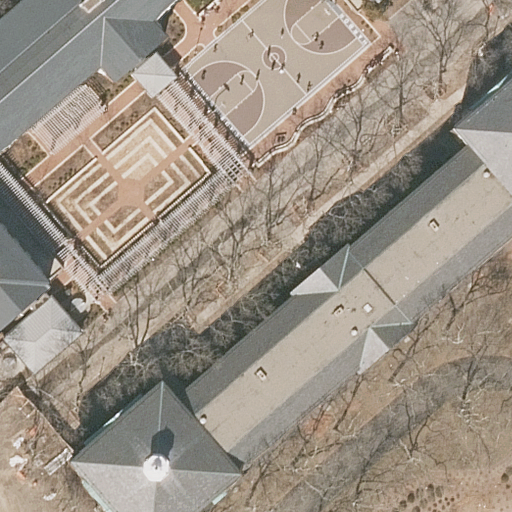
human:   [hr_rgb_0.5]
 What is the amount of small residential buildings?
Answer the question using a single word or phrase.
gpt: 0

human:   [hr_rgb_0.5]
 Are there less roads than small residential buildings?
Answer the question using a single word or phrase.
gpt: no

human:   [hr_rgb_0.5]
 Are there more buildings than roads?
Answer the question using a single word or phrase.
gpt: no

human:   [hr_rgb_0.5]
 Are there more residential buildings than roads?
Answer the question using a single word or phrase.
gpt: no

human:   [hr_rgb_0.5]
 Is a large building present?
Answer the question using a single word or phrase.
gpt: yes

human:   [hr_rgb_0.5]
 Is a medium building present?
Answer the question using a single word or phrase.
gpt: no

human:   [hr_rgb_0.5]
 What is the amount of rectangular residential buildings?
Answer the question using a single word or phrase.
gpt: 0

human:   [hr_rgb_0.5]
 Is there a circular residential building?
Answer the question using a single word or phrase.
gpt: no

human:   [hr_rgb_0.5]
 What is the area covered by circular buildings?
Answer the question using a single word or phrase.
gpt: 0m2

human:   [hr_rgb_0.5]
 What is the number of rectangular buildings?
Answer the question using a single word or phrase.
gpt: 0

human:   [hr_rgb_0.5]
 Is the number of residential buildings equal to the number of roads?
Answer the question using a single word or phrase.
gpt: no

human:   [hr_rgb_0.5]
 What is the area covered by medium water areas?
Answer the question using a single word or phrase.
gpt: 0m2

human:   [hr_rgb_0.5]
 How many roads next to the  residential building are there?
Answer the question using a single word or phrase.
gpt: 3

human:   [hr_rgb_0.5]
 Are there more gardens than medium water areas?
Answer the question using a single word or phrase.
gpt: yes

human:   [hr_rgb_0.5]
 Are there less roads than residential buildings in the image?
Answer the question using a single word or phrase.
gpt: no

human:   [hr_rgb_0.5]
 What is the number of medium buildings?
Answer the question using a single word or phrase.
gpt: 0

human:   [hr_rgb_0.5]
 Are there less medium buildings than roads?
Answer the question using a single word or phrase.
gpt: yes

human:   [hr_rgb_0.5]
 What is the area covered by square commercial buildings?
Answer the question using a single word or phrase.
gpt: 0m2

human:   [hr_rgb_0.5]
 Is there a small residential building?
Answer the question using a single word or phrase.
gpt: no

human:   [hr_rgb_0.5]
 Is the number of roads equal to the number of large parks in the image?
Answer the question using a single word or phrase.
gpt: no

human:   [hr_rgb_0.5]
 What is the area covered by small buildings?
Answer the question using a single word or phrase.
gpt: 0m2

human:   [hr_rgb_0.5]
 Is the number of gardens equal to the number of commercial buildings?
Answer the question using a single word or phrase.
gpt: no

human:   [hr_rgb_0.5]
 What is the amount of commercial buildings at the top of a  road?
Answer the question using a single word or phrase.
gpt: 0

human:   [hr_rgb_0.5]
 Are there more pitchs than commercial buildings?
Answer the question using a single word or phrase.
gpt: yes

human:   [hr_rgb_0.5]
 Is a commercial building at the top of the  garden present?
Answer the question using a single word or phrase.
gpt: no

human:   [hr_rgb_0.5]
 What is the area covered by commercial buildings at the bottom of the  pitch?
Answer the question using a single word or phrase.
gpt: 0m2

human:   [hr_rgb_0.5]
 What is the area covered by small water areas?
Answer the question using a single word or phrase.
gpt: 0m2

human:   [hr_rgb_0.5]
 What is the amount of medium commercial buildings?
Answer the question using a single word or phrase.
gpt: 0

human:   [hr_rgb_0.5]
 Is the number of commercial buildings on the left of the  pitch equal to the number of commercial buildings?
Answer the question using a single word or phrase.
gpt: yes

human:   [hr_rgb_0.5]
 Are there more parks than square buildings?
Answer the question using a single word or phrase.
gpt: yes

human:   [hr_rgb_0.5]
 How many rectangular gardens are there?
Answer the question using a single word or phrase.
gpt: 1

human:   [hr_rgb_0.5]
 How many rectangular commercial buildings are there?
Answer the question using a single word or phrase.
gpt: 0

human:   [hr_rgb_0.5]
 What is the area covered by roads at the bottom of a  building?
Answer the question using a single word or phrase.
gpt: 0m2

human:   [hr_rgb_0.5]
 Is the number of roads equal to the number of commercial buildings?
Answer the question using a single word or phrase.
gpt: no

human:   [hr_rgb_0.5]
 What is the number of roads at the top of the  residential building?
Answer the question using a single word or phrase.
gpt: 3

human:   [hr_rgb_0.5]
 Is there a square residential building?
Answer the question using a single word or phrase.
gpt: no